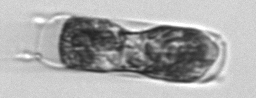
Label: Hemiaulus